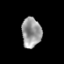
Tissue: prostate
Cell type: T cells
Senescence score: 0.3061
Nuclear area (px): 575
Mean DAPI intensity: 153.15